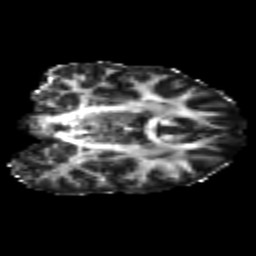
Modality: FA
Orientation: coronal
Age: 24
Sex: female
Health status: healthy
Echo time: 0.074 s